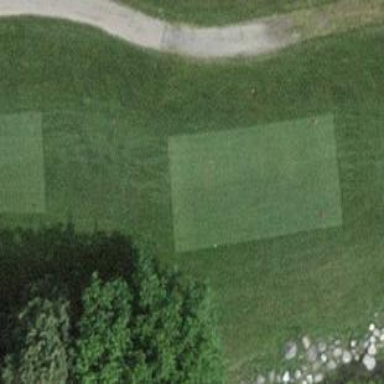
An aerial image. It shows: Grass area designated as golf tee.